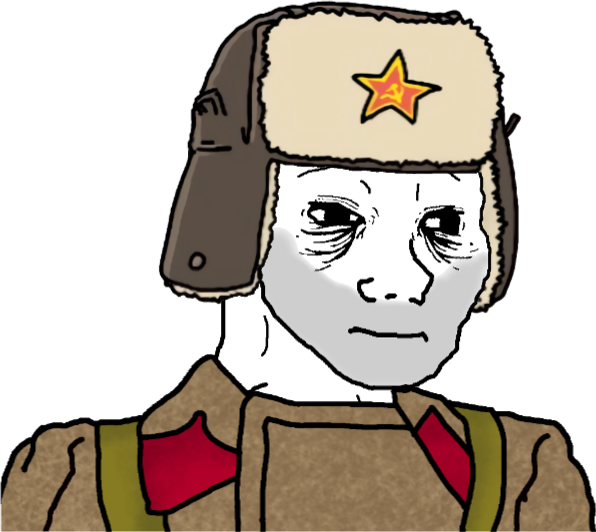
Label: 5_Doomer